Question: I have a 'uiview' inside the 'tableviewcell'. When i run the code with ios 8 the table 'cell' look good and working fine. But when i try to run this code in ios 7 the table 'cell' contents overlapping on the other content of the 'cell'.
Can anyone help me to do that correctly.
Attached the Tableviewcell scrrenshot as follows:

'''
-(CGFloat)tableView:(UITableView *)tableView heightForRowAtIndexPath:(NSIndexPath *)indexPath
{
if(!self.customCell){
self.customCell = [self.goalDetailsTableview dequeueReusableCellWithIdentifier:@"GoalDetailsCell"];
}
//Height of cell
float height = 360;
return height;
}
'''
Thanks in advance.
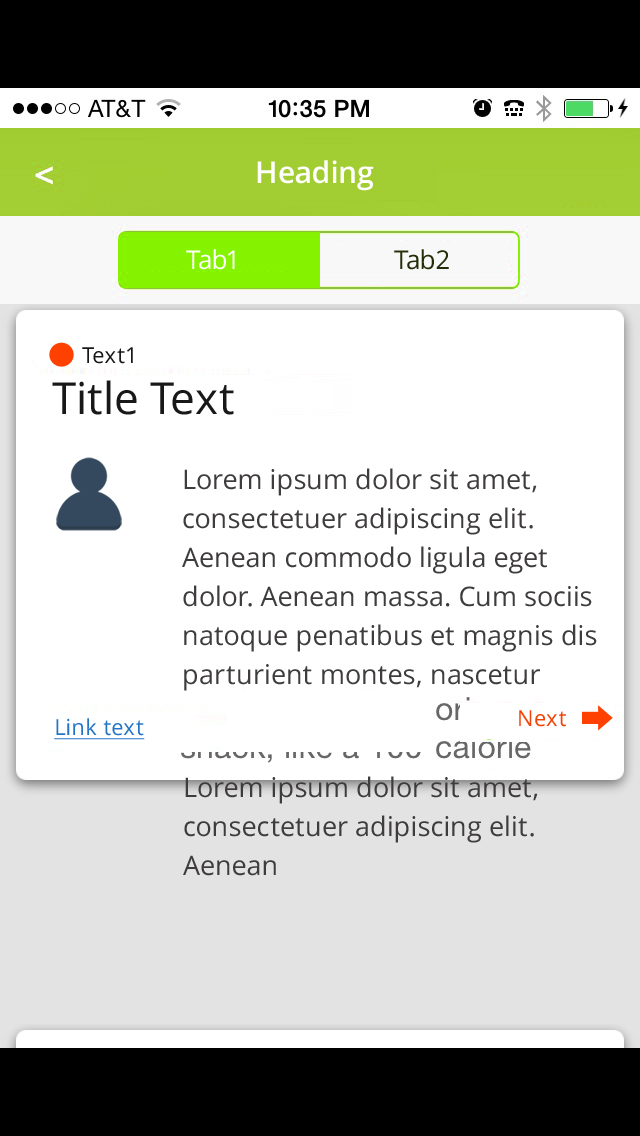
Answer: I have solved this issue by myself.
When you are running in ios7, just set 'maskToBounds = YES' in tableViewCell implementation file.
'''
- (void)layoutSubviews
{
self.cardDetails.layer.masksToBounds = YES;
}
'''